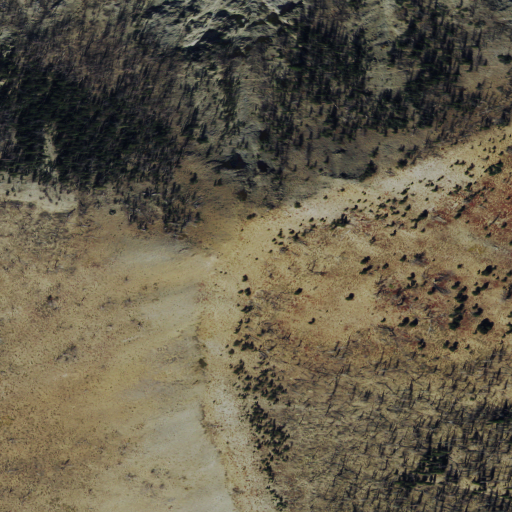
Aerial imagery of mountain in Idaho named Shaw Mountain containing shrub, evergreen forest, and grassland